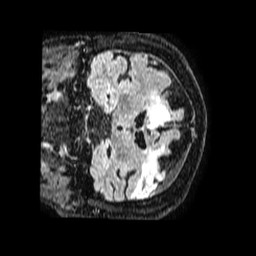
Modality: FLAIR
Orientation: coronal
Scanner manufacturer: philips
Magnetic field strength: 1.5 T
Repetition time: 4.8 s
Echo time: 0.3 s